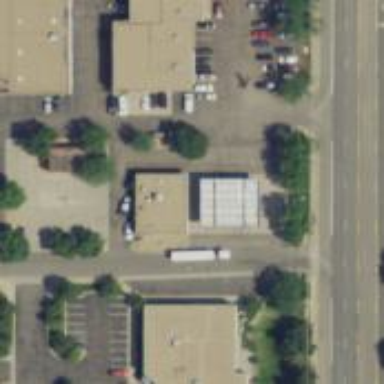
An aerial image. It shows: Convenience shop.